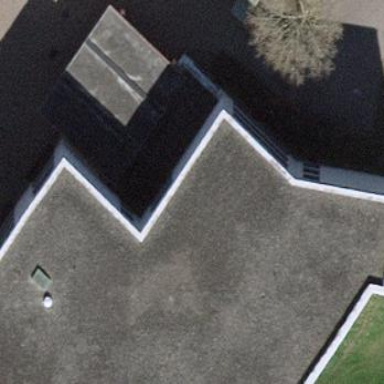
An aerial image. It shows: School building or complex.